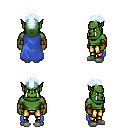
a pixel art fantasy rpg character, male body template, orc, green skin, blue cape, gold greaves, white cyan short mohawk hairstyle, leather bracers, white slippers, four views (front, back, left, right), 2x2 character sprite sheet, small pixel art, hard edges, no anti-aliasing